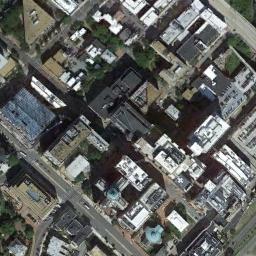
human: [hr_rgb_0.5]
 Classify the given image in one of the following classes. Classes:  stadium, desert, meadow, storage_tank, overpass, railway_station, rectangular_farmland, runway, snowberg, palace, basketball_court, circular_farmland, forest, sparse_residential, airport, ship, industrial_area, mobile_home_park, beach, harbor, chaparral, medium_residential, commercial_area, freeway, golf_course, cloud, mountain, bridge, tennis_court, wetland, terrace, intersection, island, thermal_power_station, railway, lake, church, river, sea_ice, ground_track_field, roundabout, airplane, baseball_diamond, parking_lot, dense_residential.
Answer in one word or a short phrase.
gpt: commercial_area